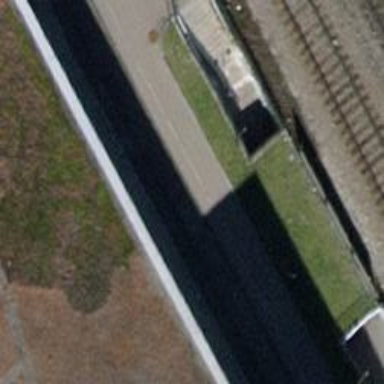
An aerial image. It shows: Wall barrier.